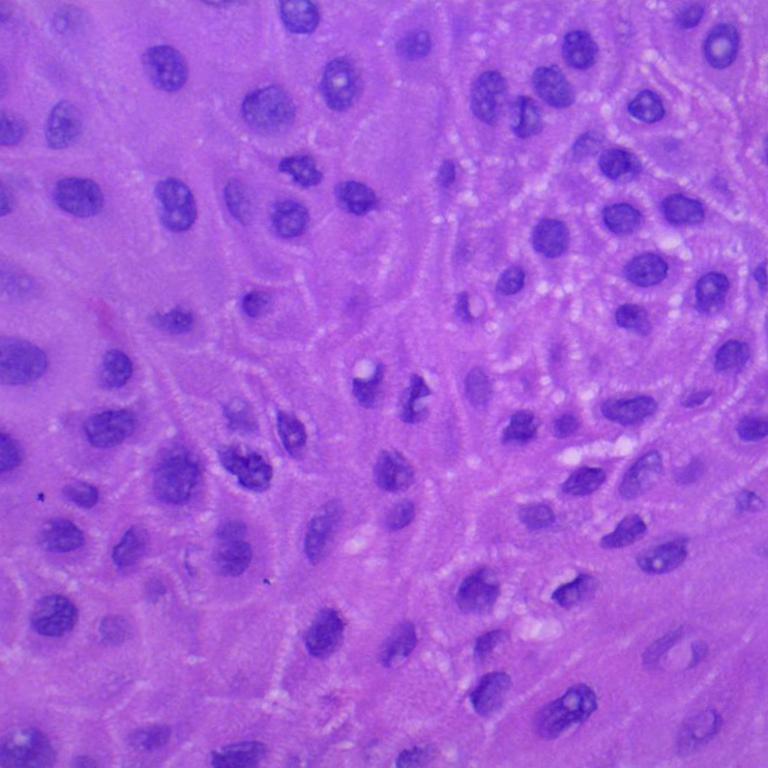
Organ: lung
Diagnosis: squamous carcinomas